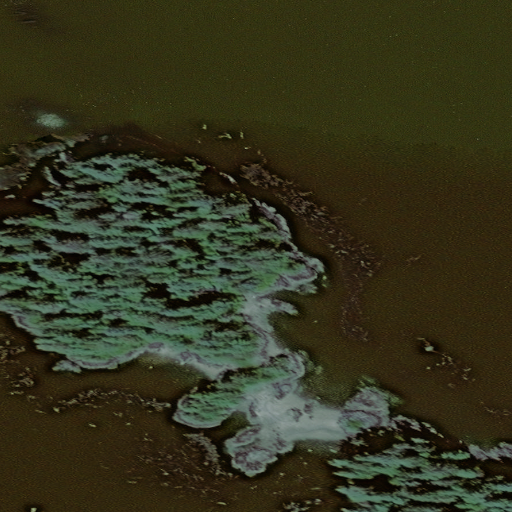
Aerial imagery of cape in Alaska named Paralysis Point containing only unknown